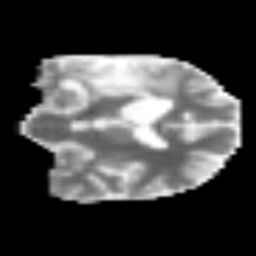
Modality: MD
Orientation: coronal
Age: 64
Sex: male
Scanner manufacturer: siemens
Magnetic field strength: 3 T
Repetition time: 3.2 s
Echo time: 0.081 s